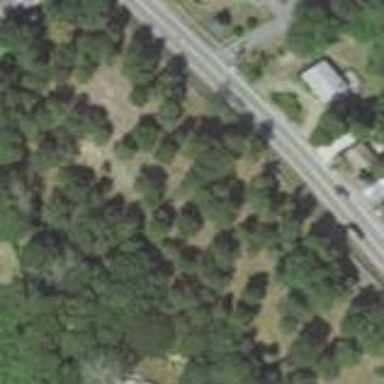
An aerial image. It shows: Cemetery with historic significance.